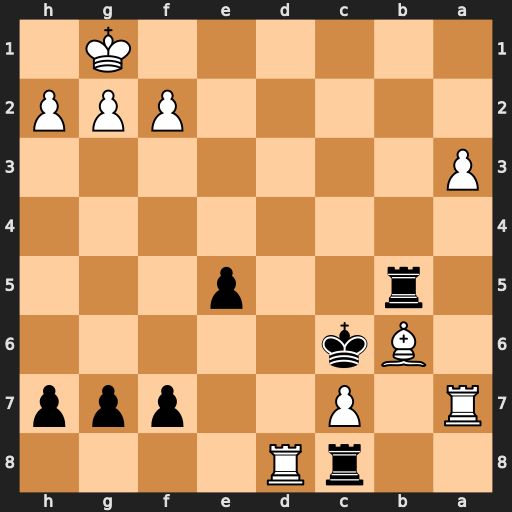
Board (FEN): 2rR4/R1P2ppp/1Bk5/1r2p3/8/P7/5PPP/6K1
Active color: b
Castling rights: -
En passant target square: -
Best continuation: Rb1+ Rd1 Rxd1#